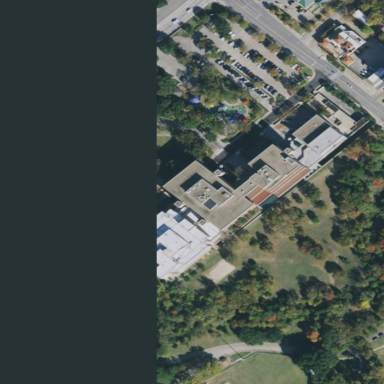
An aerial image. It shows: Healthcare facility identified as hospital.